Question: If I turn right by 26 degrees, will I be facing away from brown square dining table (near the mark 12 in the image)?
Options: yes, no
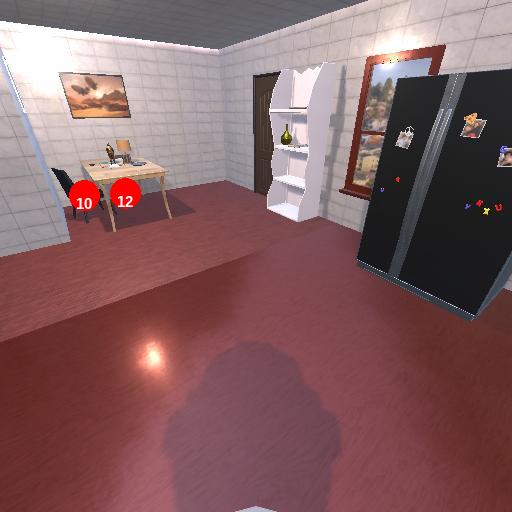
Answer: yes